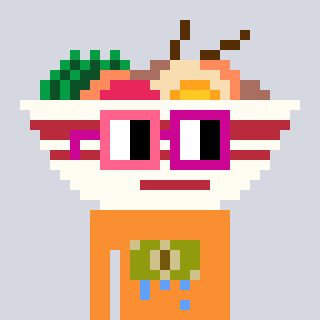
a pixel art character with square pink and red glasses, a noodles-shaped head and a orange-colored body on a cool background